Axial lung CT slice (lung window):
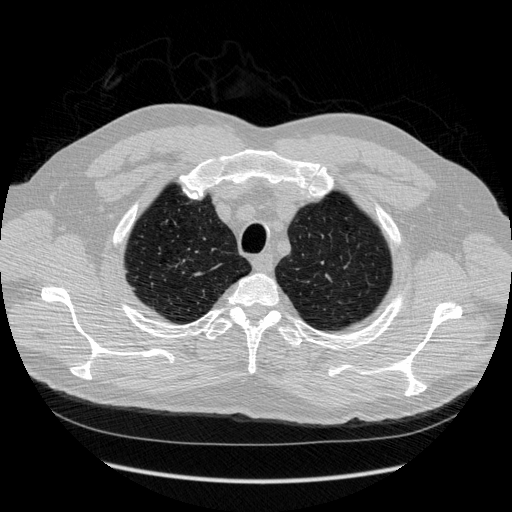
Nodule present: no